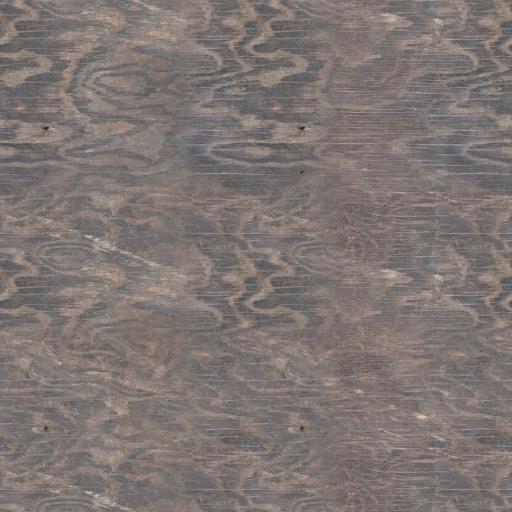
Tags: dark old rough wood wooden